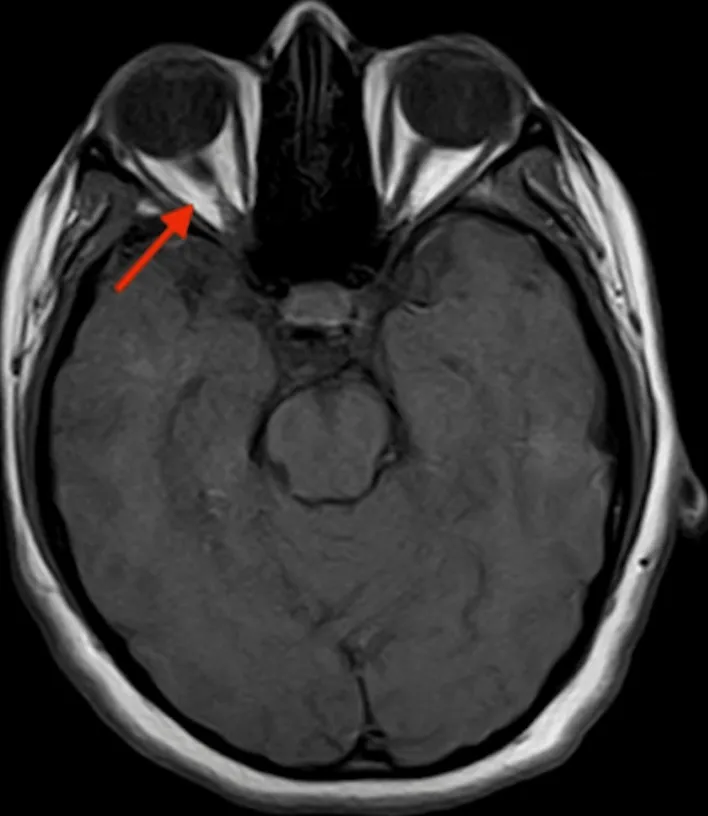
T1-weighted axial MRI with contrast of the skull and orbits showing enhancement of the right optic nerve. . The image was negative for any other intracranial pathologies including white matter hyperintensities.
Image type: radiology (mri)